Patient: sex F, age 39
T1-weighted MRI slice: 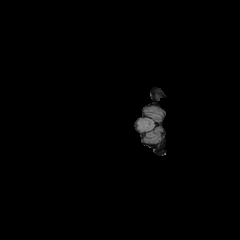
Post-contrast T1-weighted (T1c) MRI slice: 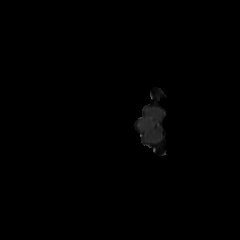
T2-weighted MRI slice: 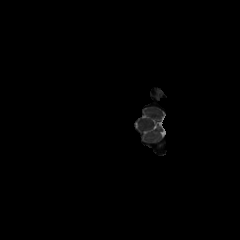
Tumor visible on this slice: no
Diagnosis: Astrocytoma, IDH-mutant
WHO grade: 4